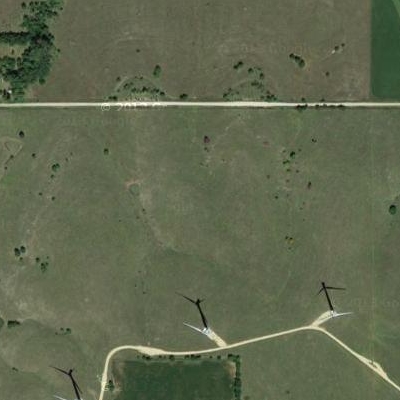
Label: aGrass